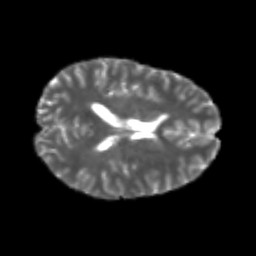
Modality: T2w
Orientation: axial
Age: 22
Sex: male
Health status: healthy
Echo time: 0.074 s